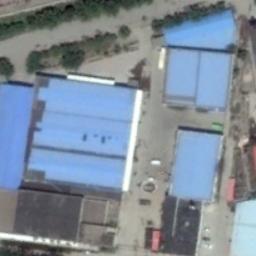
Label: industrial_area